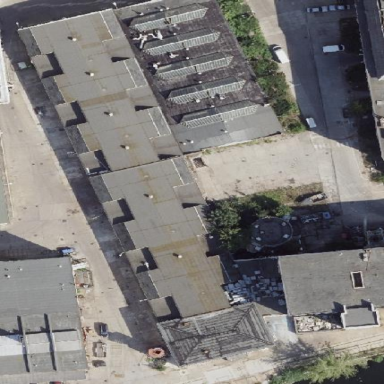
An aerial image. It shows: Workshop building with man-made works.